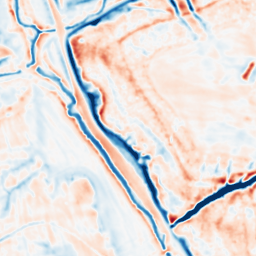
Category: multiscale
Decomposition family: dog
Decomposition parameters: sigma_low: 1
sigma_high: 5
Upsampling method: sinc_hamming
Upsampling parameters: scale: 8
kernel_size: 16
Upsampling scale: 8